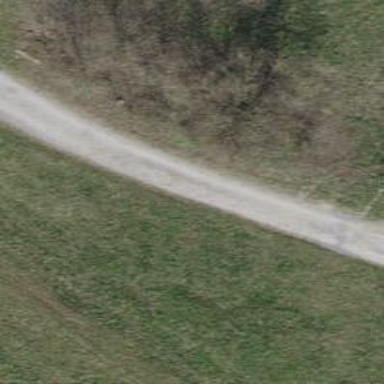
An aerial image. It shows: Agricultural track with grade 2 surface suitable for agricultural vehicles.